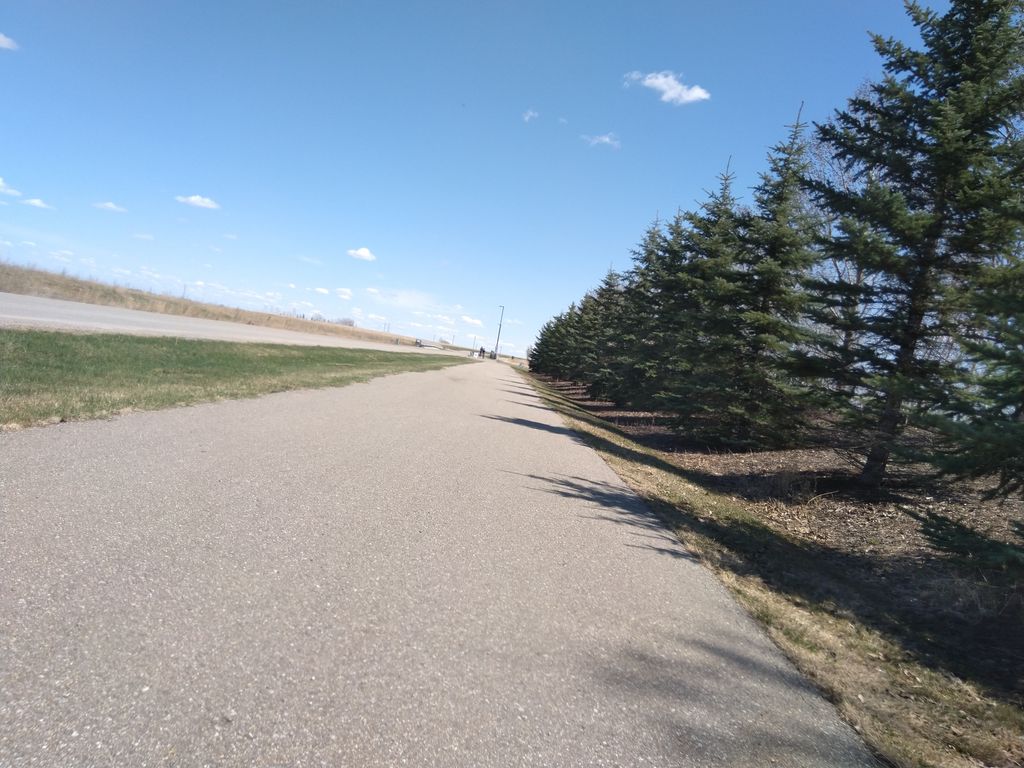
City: calgary